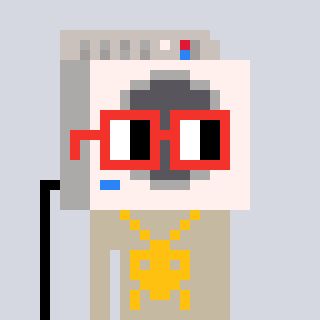
a pixel art character with square red glasses, a washing machine-shaped head and a bege-colored body on a cool background